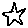
Label: star